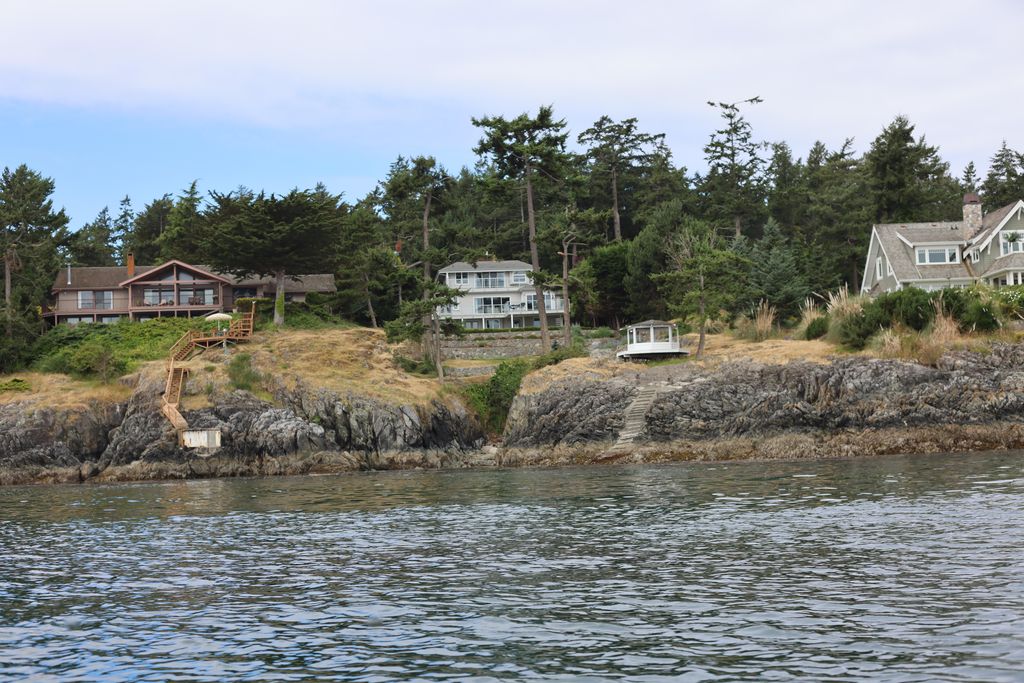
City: victoria